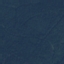
Land use / land cover: Forest